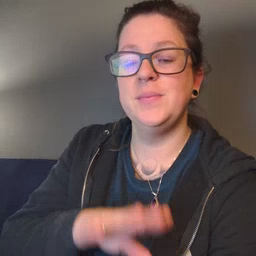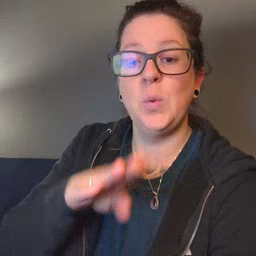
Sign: open